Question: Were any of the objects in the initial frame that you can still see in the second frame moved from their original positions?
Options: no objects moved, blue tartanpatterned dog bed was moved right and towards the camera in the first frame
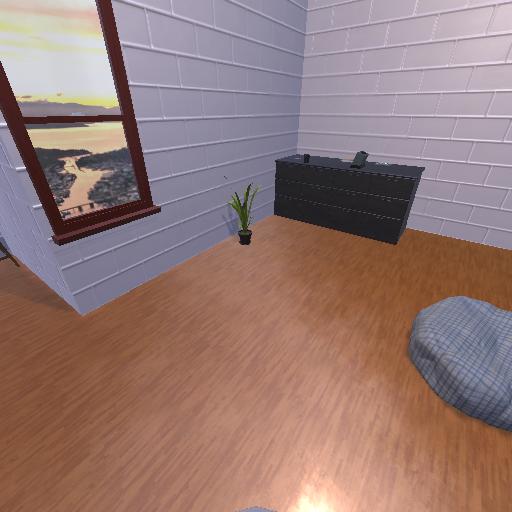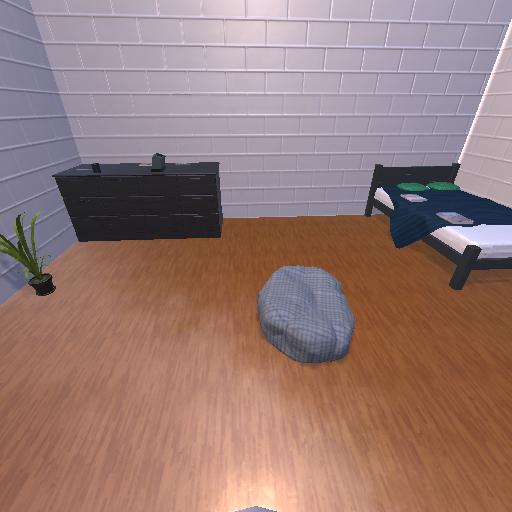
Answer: no objects moved